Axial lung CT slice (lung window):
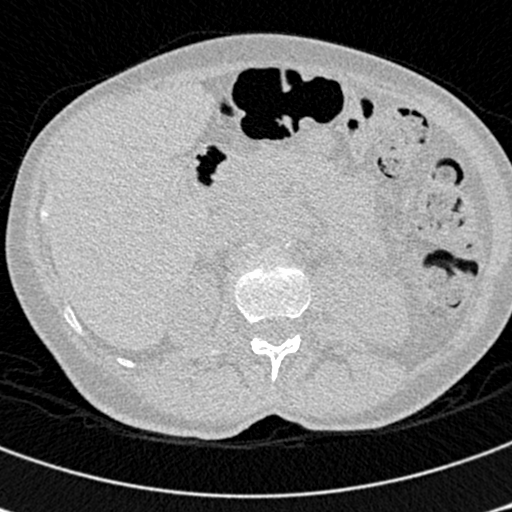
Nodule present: no